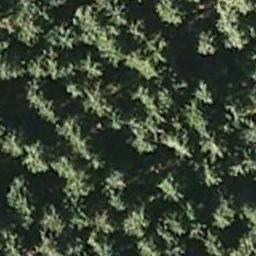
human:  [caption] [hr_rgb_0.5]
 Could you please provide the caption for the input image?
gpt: The forest has a lot of randomly arranged green trees .

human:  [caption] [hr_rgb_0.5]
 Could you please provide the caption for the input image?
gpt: Many green trees are in a forest and the leaves cast a black shadow .

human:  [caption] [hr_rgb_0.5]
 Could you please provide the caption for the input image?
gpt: The forest is full of green trees .

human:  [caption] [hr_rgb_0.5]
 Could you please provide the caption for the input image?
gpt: This is a dense forest .

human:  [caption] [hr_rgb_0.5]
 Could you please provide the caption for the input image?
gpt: A forest with many green trees .